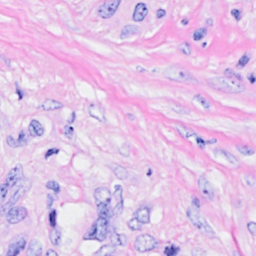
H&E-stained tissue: Breast